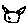
Label: cat